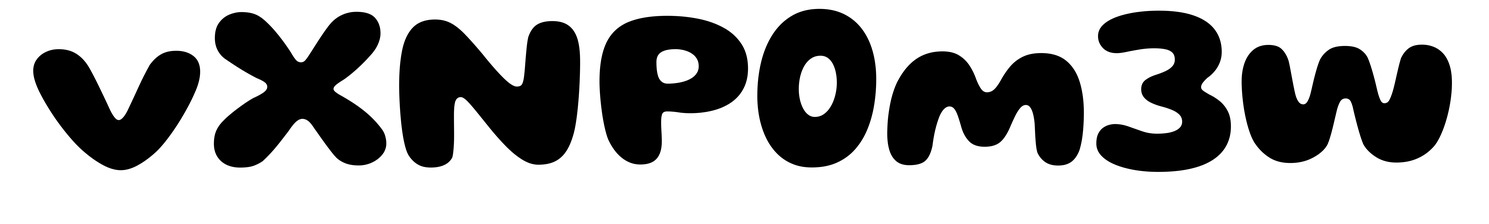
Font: Gluten_Bold